Question: I have a 'ListView' and i need to turn the visibility of 'FastScroll' always enabled. The issue is, when the are only a few (say only 2 or 3) and easily to be fitted on screen, obviously they can't be scrolled. But the 'FastScroll' is still on screen i.e visible. How can i disable it or hide it when the are fewer than to be scrollable.

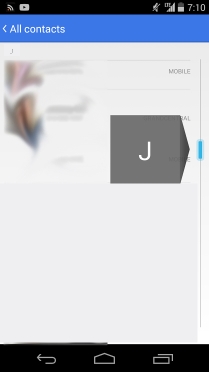
Answer: You can enable/disable the fast scroll feature programmatically via the <URL> method.
So just check how many entries your list has, and enable/disable fast scroll accordingly.